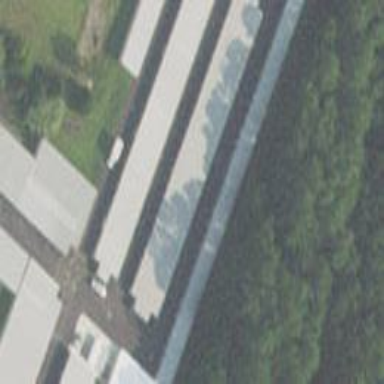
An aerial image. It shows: Commercial building.